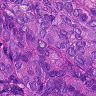
Metastatic tissue present: yes